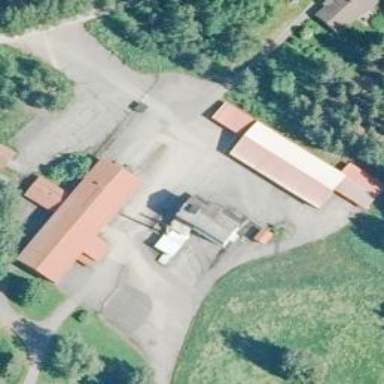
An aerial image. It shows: Paved farmyard area.